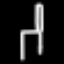
Label: chair